Question: I've seen a couple of apps that have 1 button in what looks like a UITabBar protruding outside the frame.
How does one go about doing something like this? Code samples/tutorial suggestions to read would be much appreciated.
Here's a photo from one the apps I've seen this in.

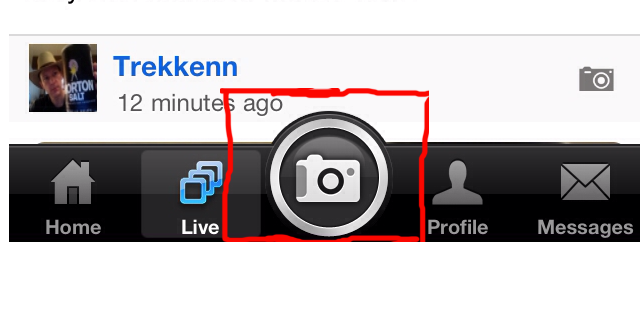
Answer: This <URL> explains exactly what you need